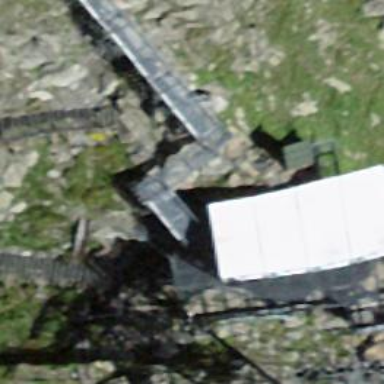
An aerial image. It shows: Bridge with steps crossing over.